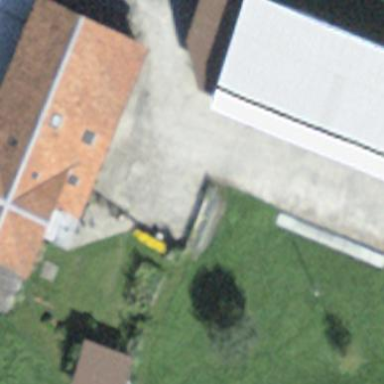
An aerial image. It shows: Farm with farmyard.